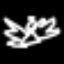
Label: angel